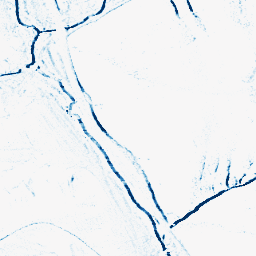
Category: morphological
Decomposition family: morphological_rect
Decomposition parameters: operation: closing
width: 5
height: 3
Upsampling method: sinc_blackman
Upsampling parameters: scale: 8
kernel_size: 16
Upsampling scale: 8